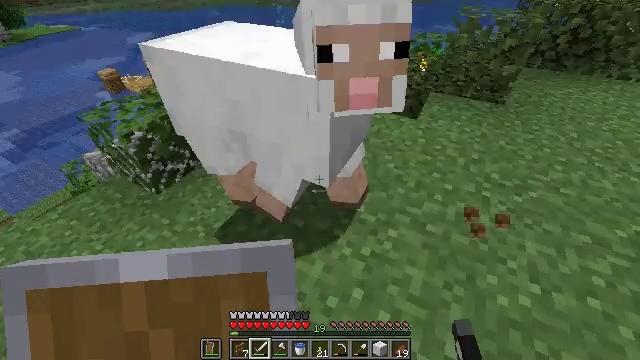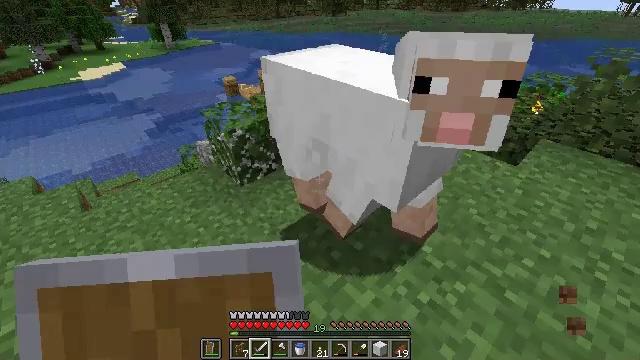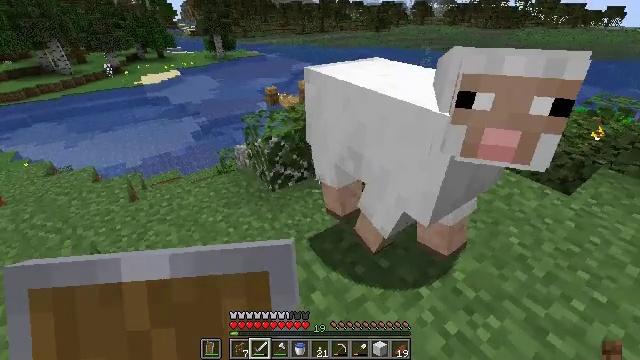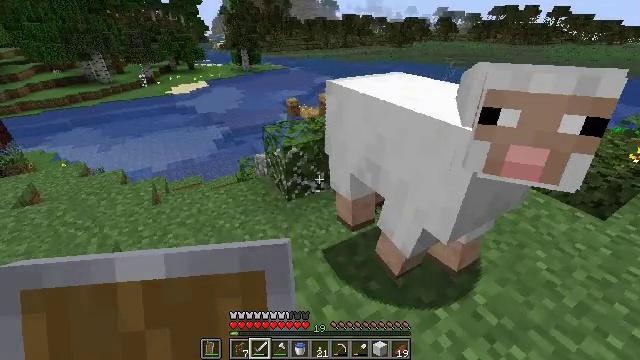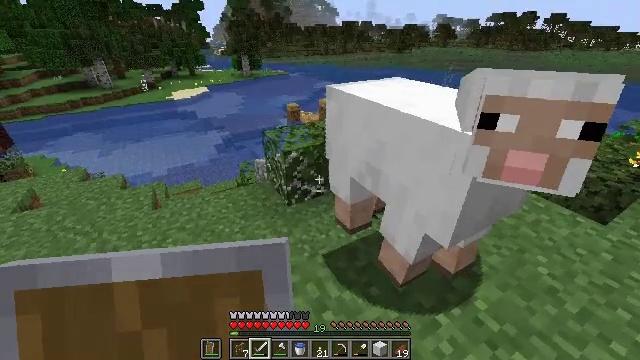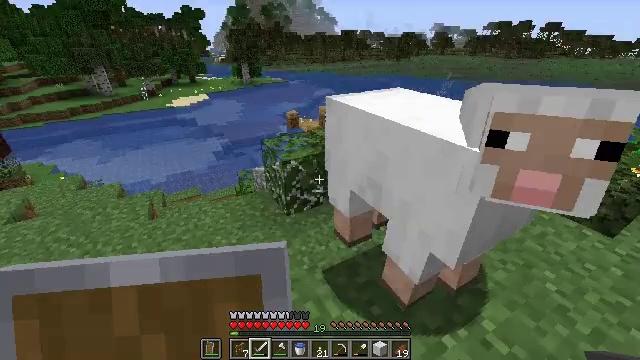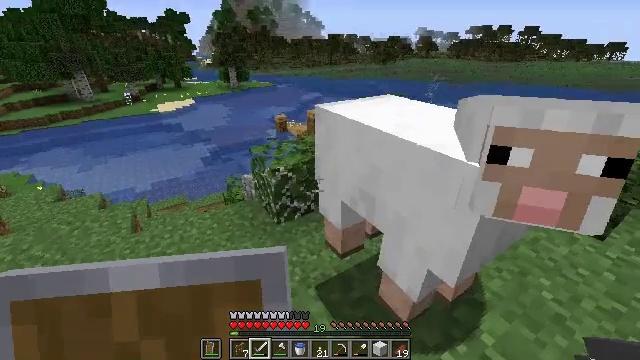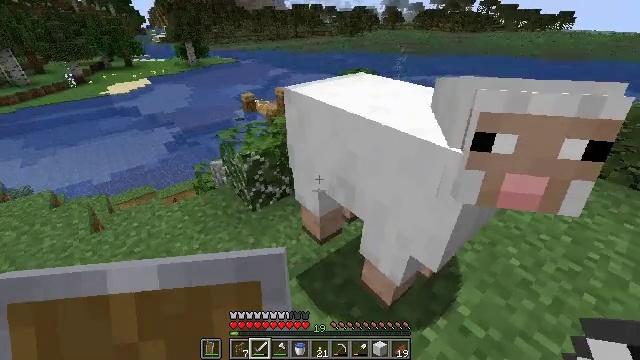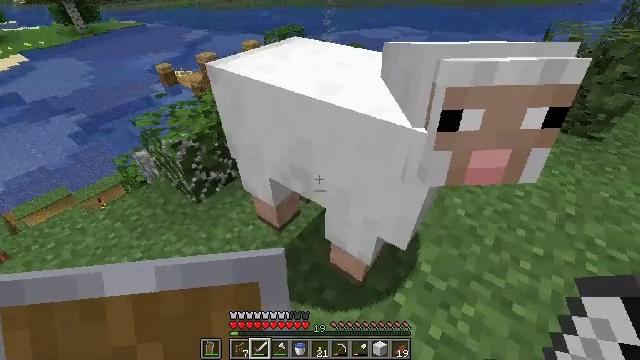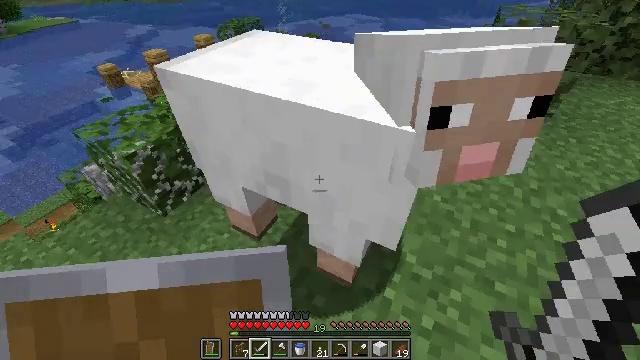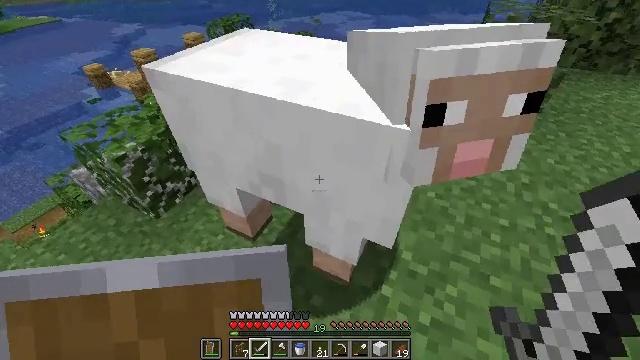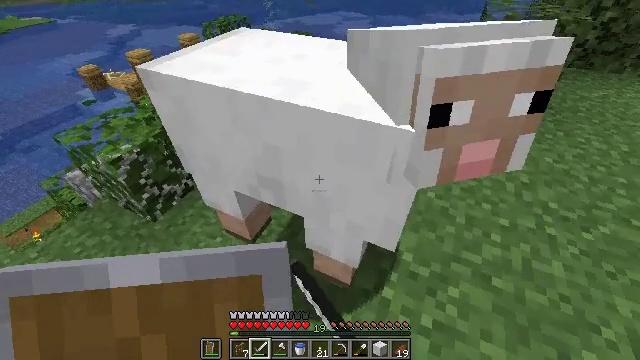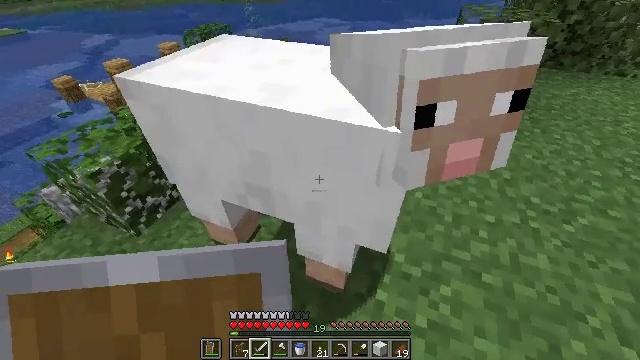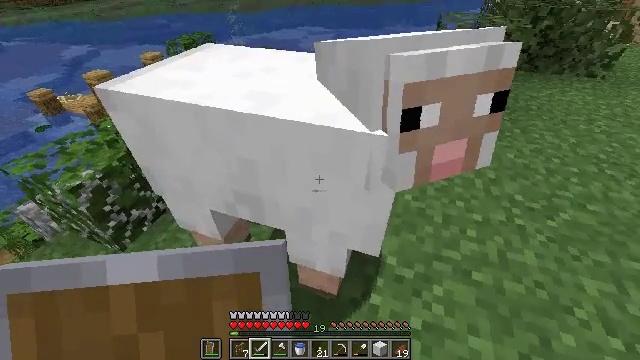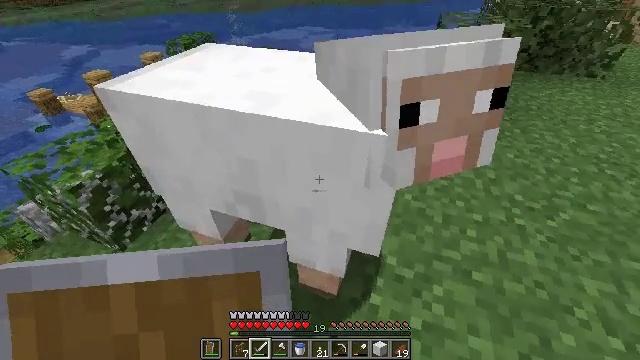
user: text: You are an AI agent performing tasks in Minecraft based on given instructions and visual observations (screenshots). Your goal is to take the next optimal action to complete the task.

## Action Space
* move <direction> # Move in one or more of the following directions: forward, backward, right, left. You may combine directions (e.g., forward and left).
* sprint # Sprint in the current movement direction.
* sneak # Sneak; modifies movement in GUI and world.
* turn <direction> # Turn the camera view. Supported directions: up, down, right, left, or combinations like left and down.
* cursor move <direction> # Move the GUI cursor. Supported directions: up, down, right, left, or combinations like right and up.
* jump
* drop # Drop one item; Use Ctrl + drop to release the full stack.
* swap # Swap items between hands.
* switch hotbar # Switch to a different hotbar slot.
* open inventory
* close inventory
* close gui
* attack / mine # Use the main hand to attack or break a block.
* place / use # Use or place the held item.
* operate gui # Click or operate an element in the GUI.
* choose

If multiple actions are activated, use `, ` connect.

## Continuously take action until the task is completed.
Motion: motion action
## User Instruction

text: Kill mobs.
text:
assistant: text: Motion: turn left and up
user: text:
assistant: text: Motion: turn left and up
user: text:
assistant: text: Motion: turn left and up
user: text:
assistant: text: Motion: turn up
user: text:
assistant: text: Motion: move forward, turn up
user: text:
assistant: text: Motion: move forward, turn right
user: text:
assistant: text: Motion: move forward, turn right and down
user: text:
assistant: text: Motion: turn right and down
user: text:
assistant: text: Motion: turn right and down
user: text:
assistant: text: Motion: turn right, attack / mine
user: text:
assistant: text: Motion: attack / mine
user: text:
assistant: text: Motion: turn right and up
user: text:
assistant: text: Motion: turn right and up
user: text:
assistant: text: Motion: no_op
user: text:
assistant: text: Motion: no_op